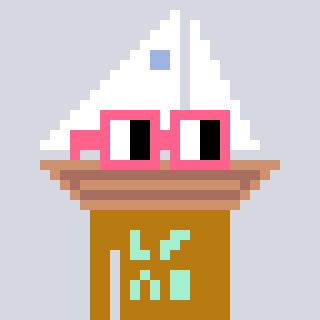
a pixel art character with square pink glasses, a sailboat-shaped head and a gold-colored body on a cool background